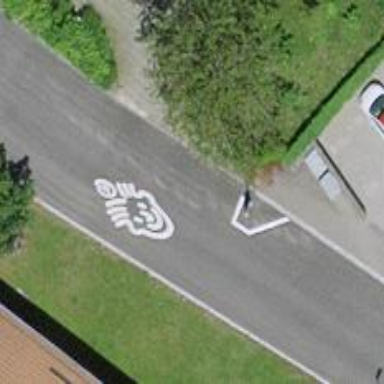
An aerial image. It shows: Traffic calming feature called choker.